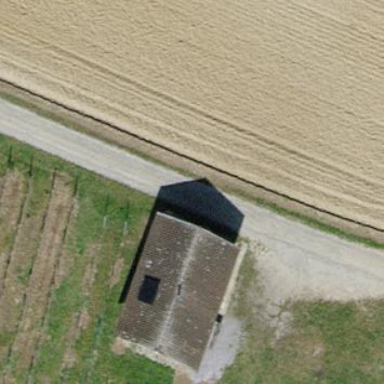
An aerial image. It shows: Hut.